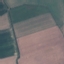
Land use / land cover class: AnnualCrop